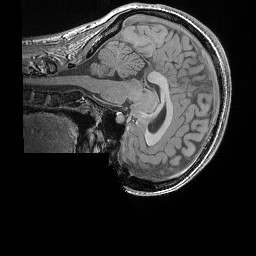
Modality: T1w
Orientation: sagittal
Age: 22
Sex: female
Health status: healthy
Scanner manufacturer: siemens
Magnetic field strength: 3 T
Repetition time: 0.02 s
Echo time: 0.00492 s